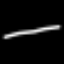
Label: fork